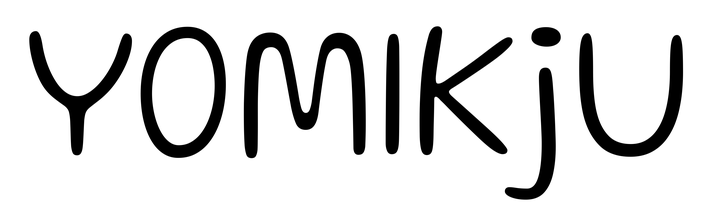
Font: Gluten_ExtraLight